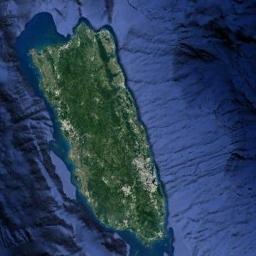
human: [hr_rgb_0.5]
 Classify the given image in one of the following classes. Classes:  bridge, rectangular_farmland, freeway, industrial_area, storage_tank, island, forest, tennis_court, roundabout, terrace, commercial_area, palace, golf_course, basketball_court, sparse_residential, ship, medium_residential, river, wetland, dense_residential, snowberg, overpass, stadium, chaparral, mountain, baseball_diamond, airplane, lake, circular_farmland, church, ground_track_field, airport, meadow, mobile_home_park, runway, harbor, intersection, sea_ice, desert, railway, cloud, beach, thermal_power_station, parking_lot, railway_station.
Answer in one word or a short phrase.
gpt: island